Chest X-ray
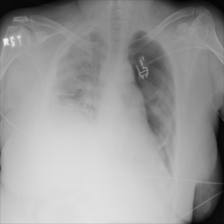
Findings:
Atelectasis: positive
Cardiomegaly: negative
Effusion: negative
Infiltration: negative
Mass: negative
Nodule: negative
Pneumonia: negative
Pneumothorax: positive
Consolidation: negative
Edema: negative
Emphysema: negative
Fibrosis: negative
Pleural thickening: negative
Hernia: negative